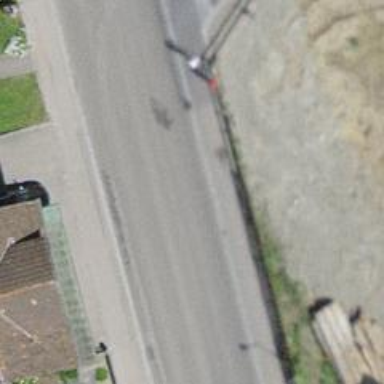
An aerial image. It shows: Post box.